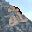
Label: 2